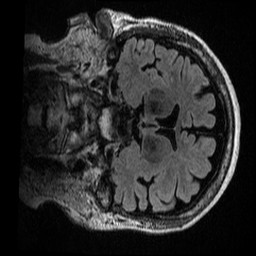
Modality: T2w
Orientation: coronal
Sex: female
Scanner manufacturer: ge
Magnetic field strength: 3 T
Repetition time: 6 s
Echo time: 0.1281 s